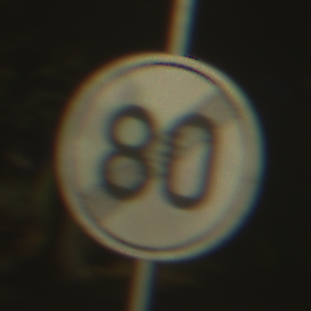
Verkehrszeichen: EndeGeschwindigkeit80
Umgebung: Outdoor, Nature
Tageszeit: SunriseSunset
Wetter: PartlyCloudy
Licht: Natural
Jahreszeit: NotSpecified
Kontrast: HighContrast